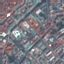
Land use / land cover class: Residential